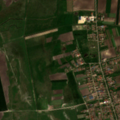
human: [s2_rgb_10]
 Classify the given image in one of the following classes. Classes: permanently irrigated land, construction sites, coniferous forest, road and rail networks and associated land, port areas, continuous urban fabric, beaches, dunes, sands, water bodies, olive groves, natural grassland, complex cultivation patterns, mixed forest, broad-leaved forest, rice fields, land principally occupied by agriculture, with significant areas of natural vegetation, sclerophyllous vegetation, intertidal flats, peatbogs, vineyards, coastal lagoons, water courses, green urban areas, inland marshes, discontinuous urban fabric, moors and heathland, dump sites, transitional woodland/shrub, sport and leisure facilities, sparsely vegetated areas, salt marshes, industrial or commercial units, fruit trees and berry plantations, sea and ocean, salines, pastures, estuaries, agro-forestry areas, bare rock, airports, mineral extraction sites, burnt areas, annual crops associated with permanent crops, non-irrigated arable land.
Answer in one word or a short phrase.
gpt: discontinuous urban fabric, non-irrigated arable land, pastures